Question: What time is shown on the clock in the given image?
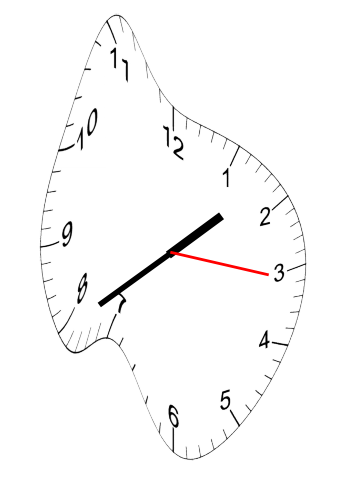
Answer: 01:39:16